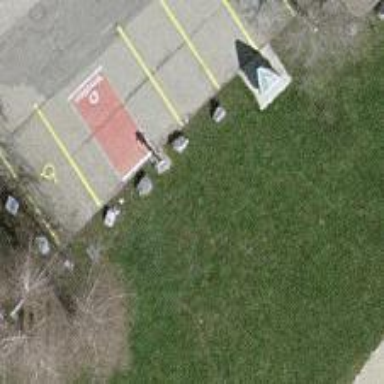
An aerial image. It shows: Charging station.